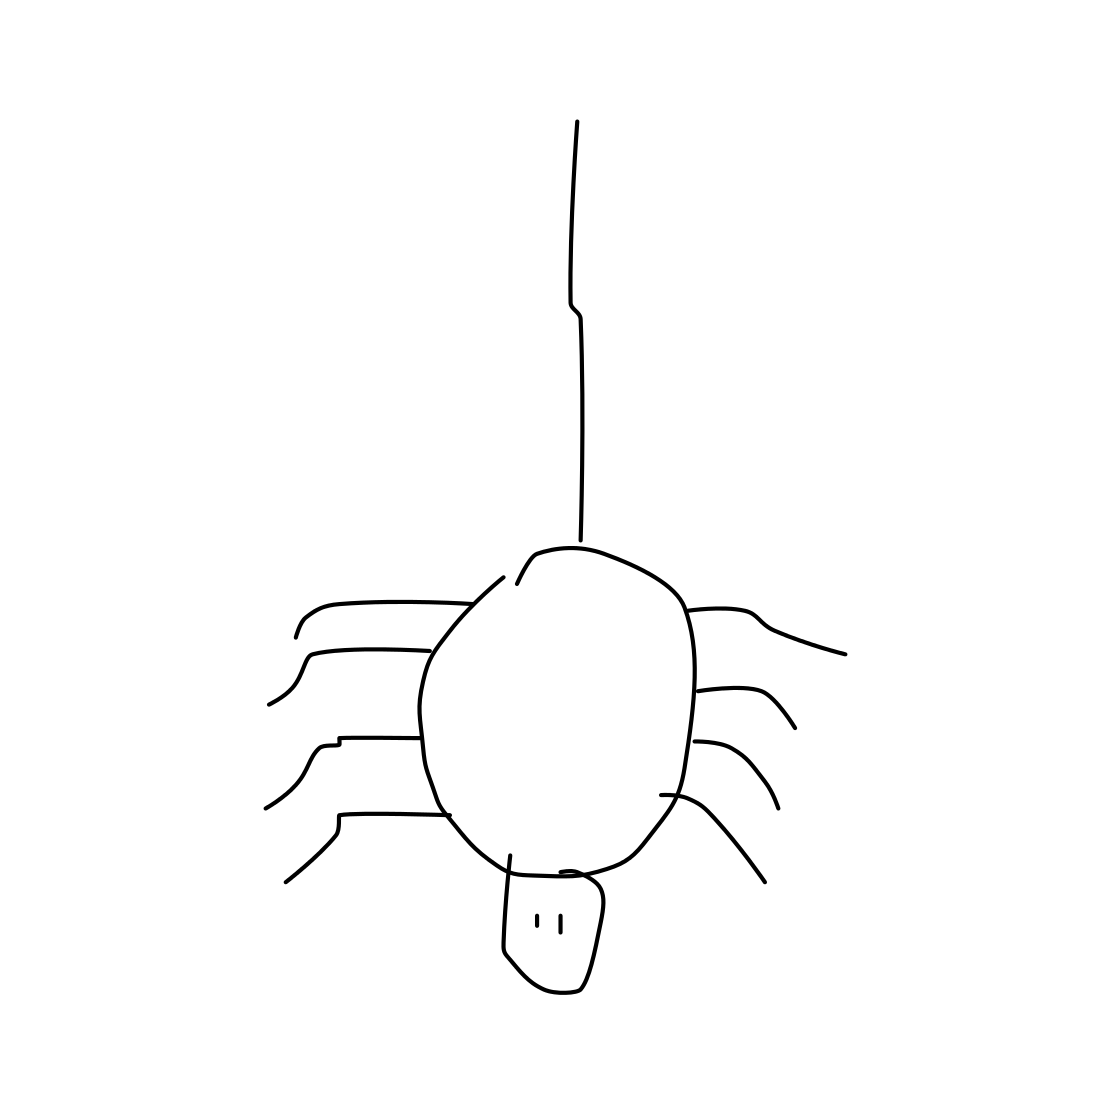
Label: spider